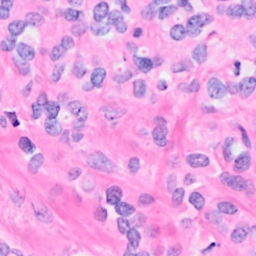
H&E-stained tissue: Breast